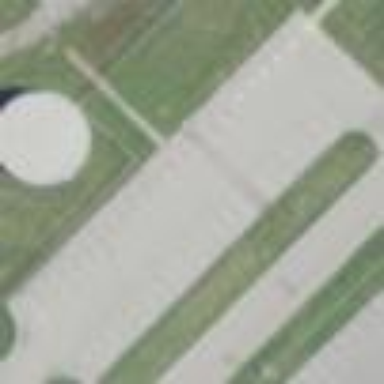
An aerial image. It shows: Parking area with asphalt surface.